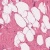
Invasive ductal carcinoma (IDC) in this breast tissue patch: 0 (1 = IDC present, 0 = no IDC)